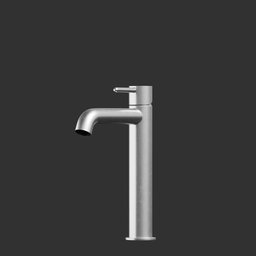
Label: appliances